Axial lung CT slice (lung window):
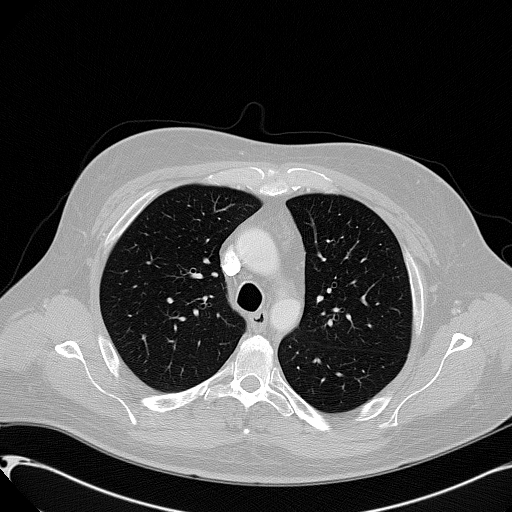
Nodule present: no